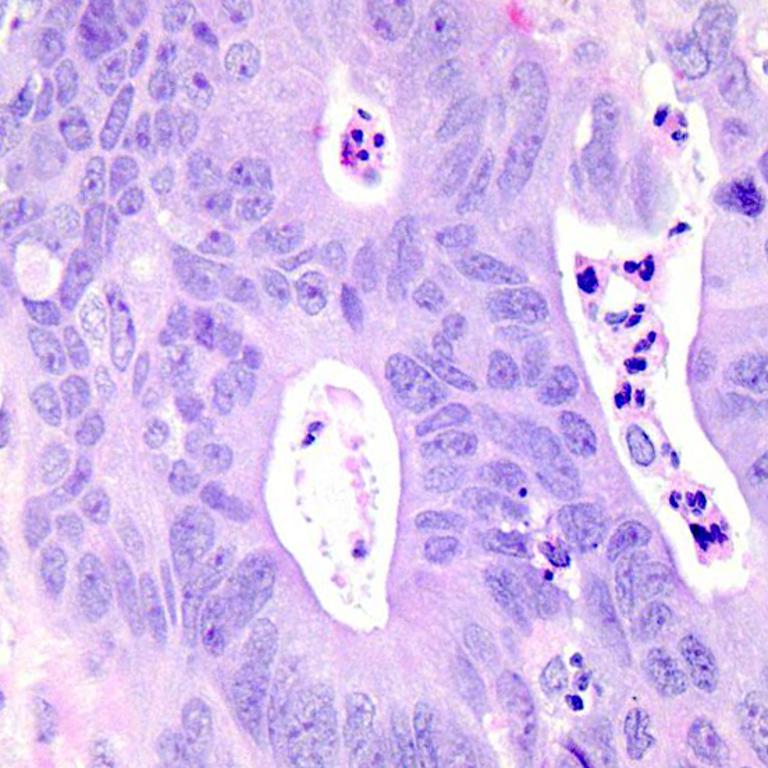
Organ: colon
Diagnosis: adenocarcinomas